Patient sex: M
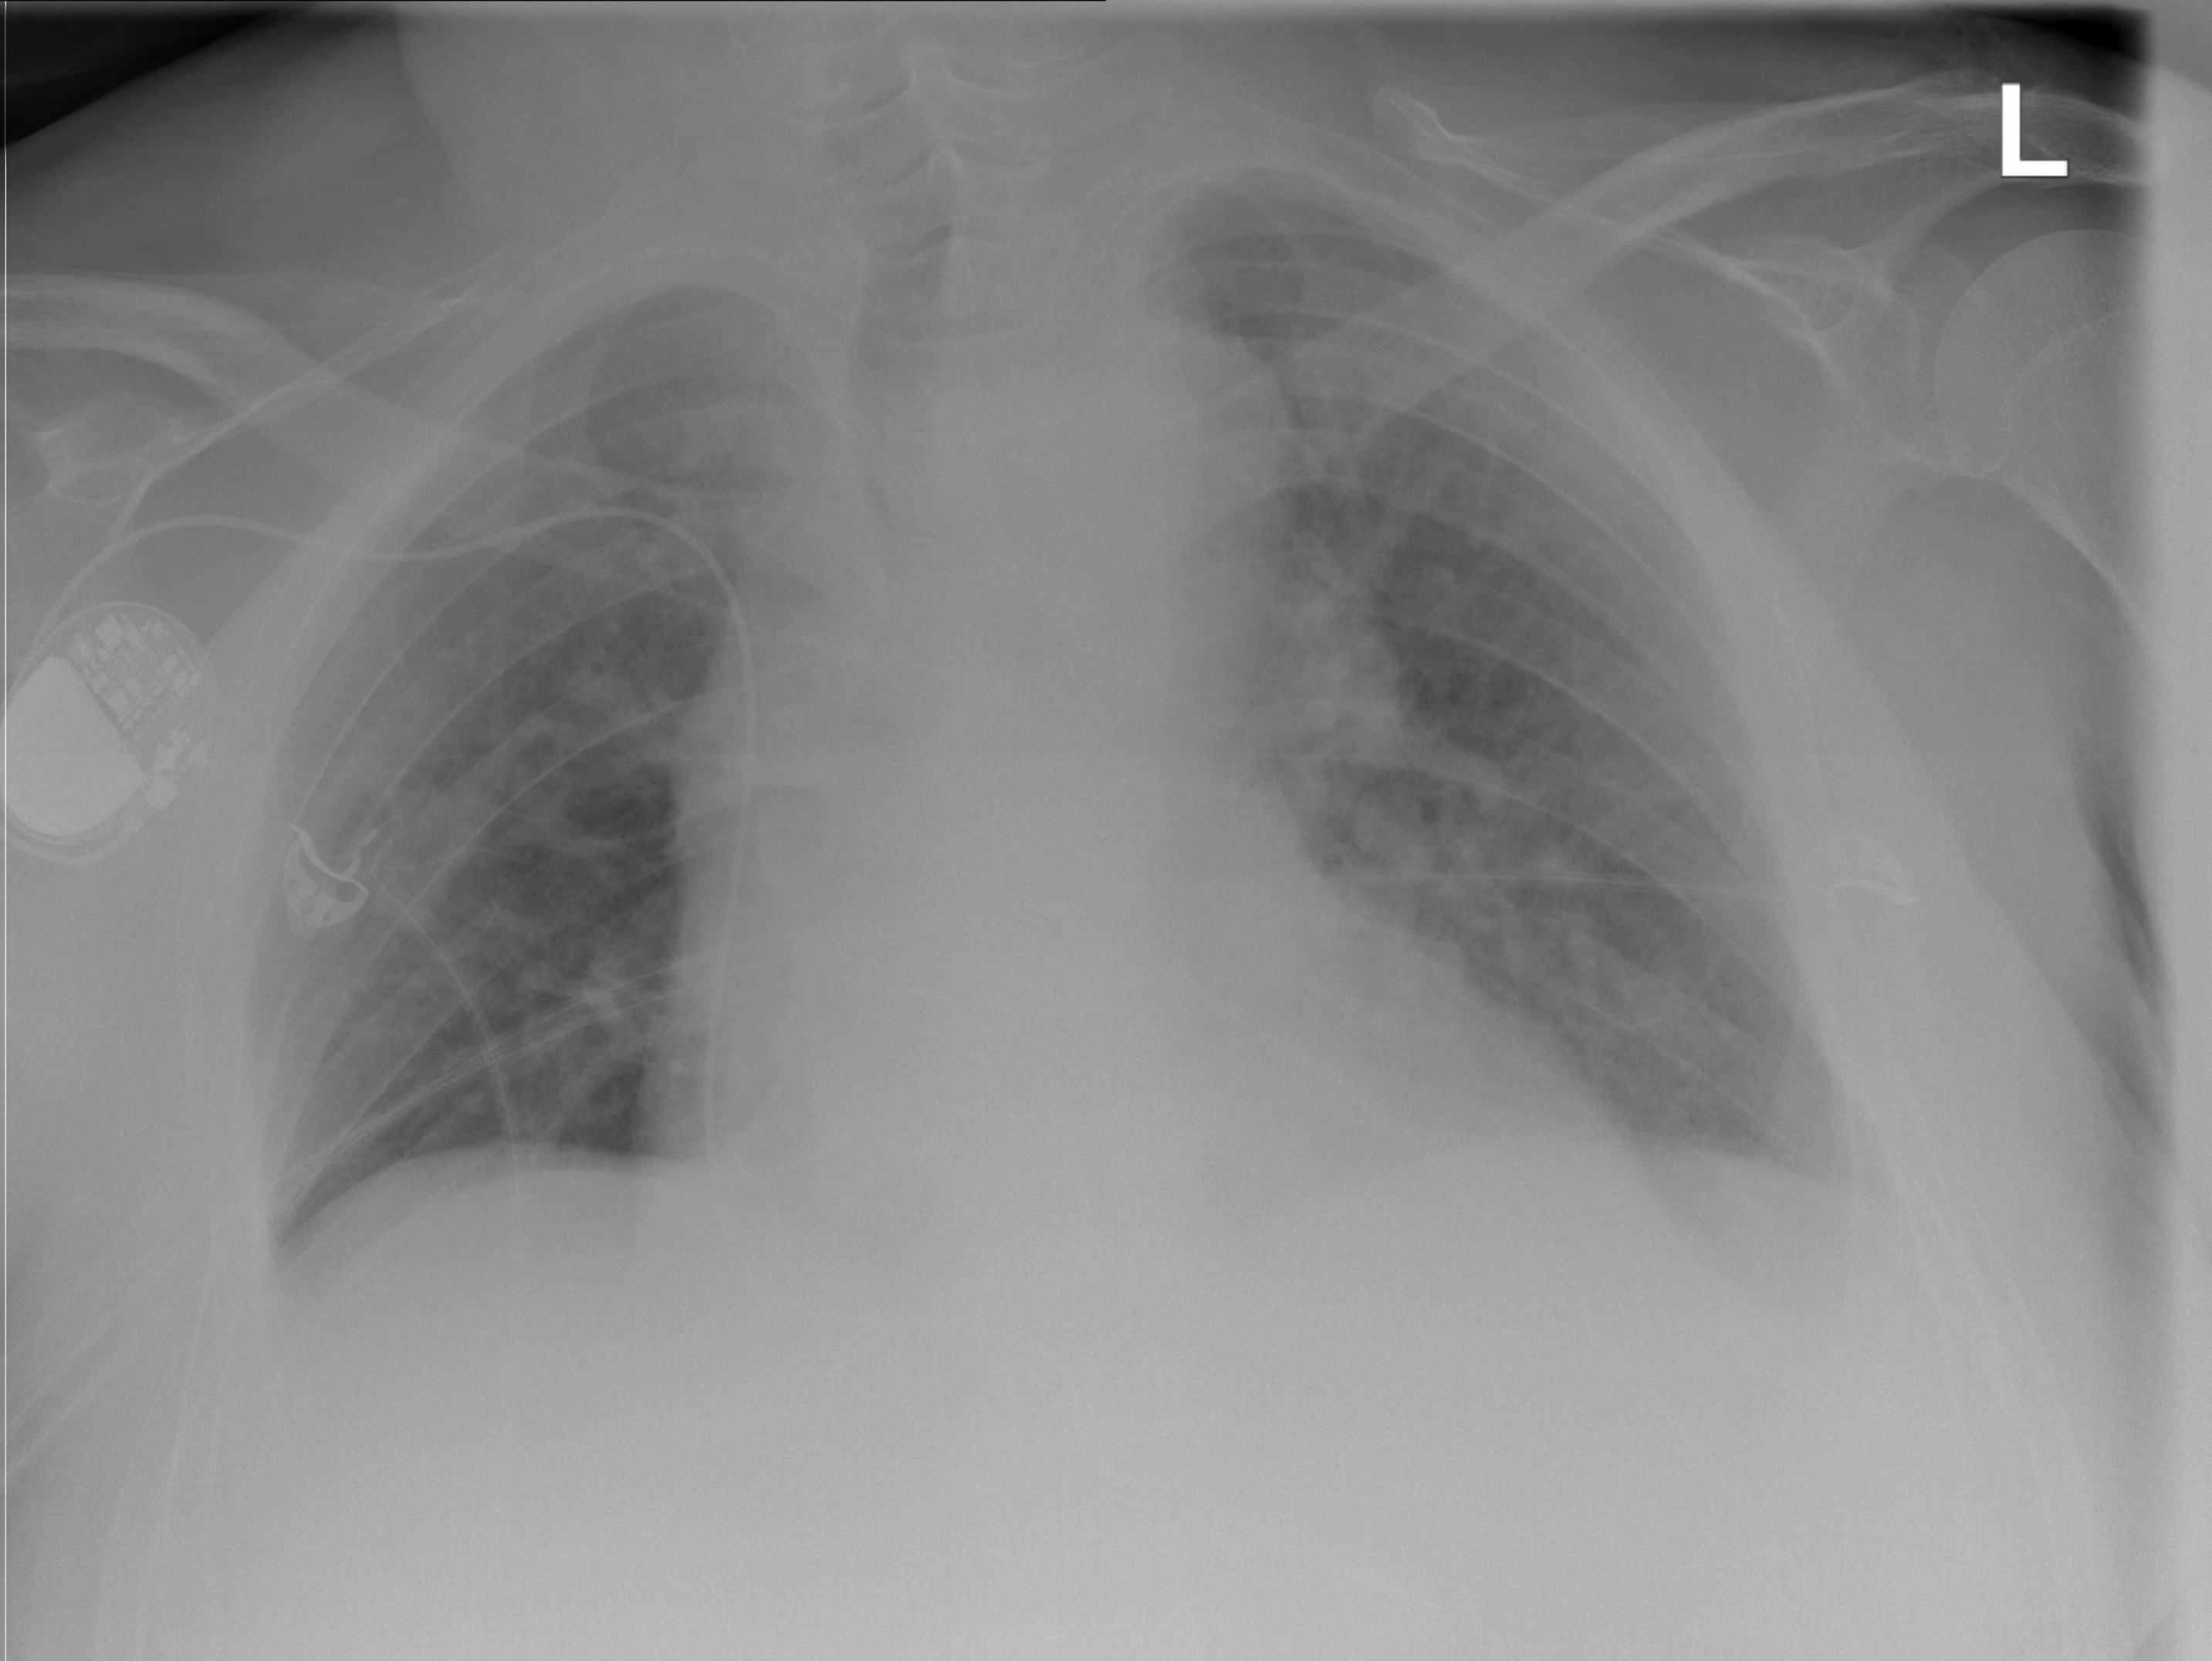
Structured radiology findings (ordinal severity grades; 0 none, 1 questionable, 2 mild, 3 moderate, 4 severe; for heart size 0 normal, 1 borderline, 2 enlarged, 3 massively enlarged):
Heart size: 2
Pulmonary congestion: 2
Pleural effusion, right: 0
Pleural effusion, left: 1
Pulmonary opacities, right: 2
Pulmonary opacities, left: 2
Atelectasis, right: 1
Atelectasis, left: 1